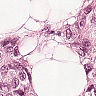
Metastatic tissue present: yes